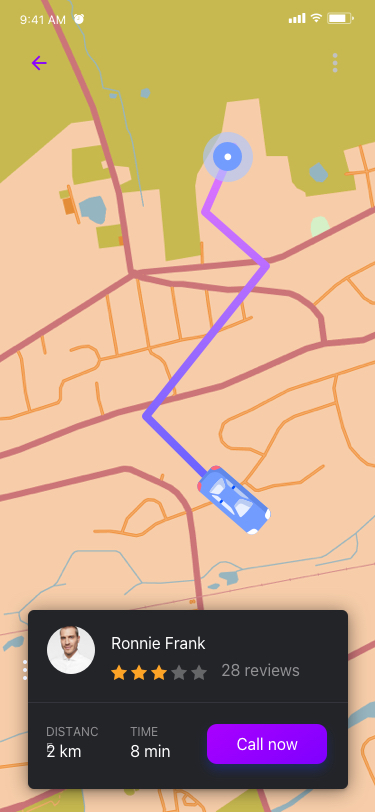
Text in this UI design:
Ronnie Frank
28 reviews
Call now
DISTANCE
TIME
2 km
8 min
UI Text/Heading/H4/Hightlight
9:41 AM